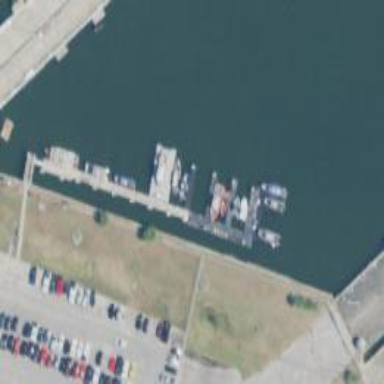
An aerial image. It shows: Man-made pier.